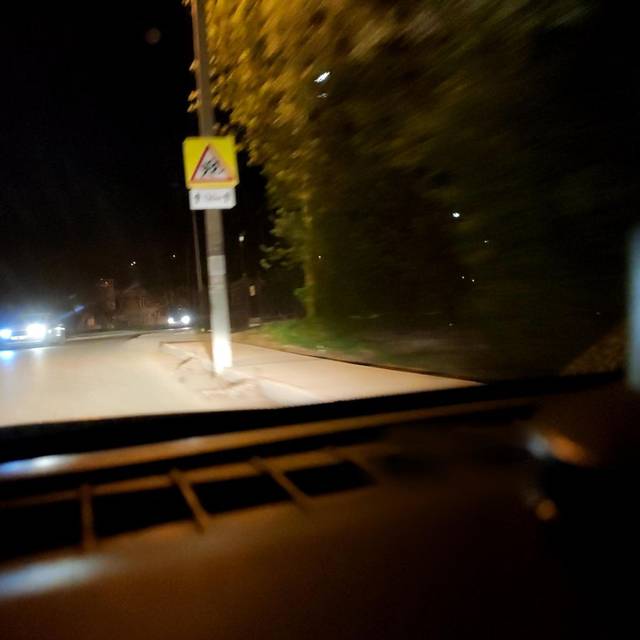
Region: Russia
Coordinates: 57.988, 56.224